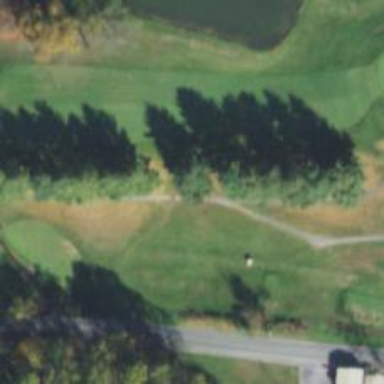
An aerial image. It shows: Path designated for golf carts.